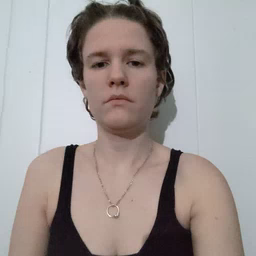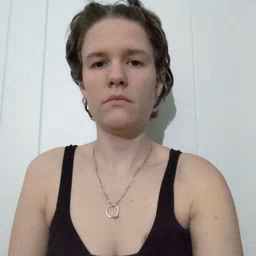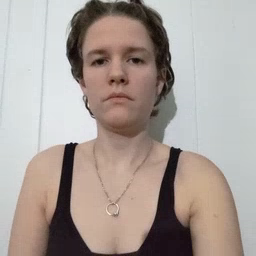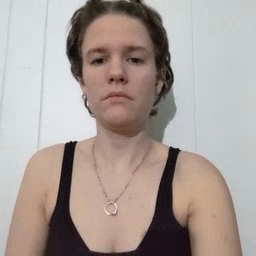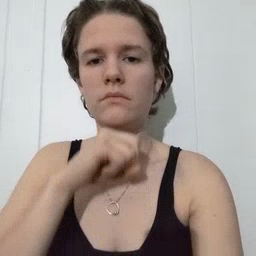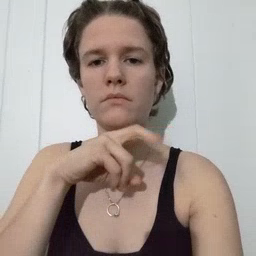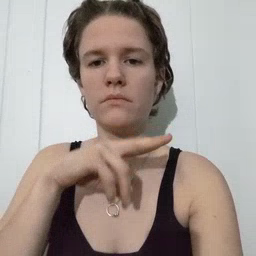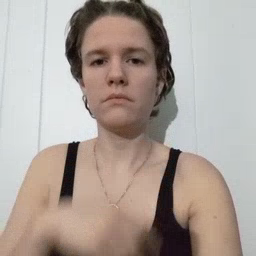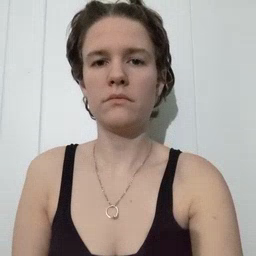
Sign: frog